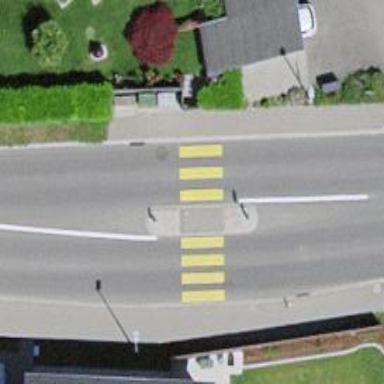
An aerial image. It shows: Zebra crossing with uncontrolled intersection and pedestrian island.